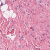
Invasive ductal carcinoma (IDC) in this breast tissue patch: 0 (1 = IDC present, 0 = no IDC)